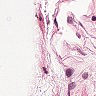
Metastatic tissue present: no